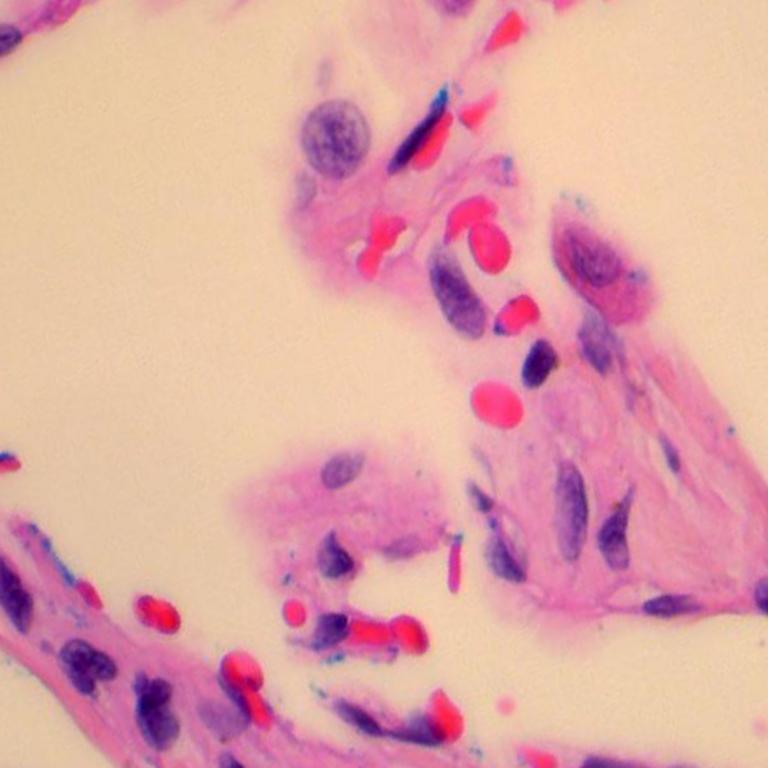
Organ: lung
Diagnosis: benign